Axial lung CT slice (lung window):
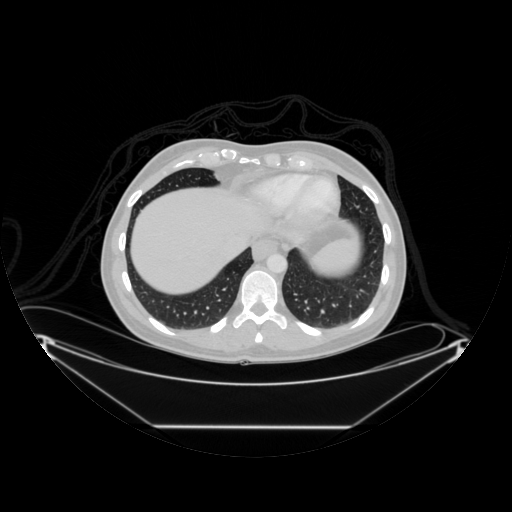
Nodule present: no